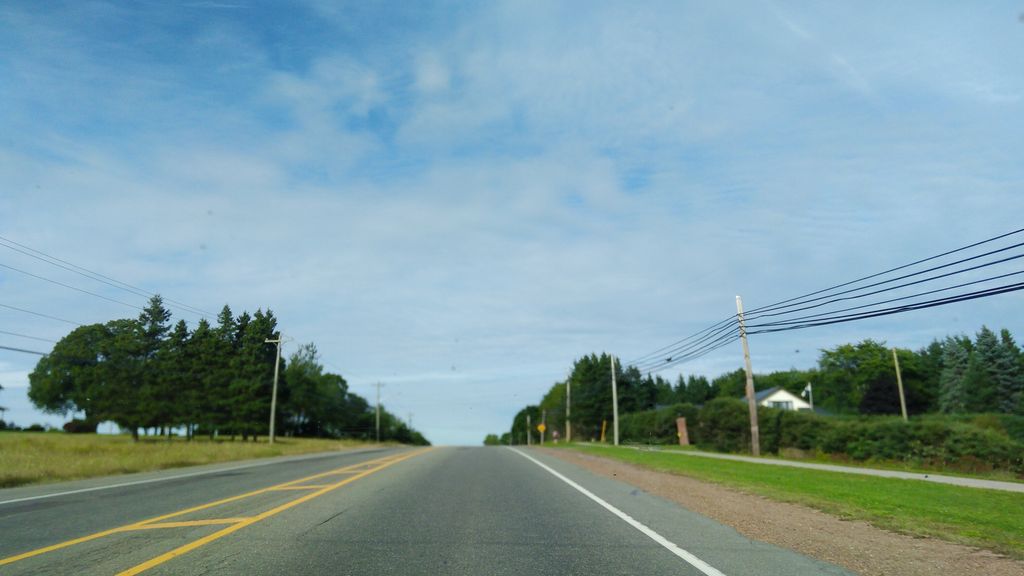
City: charlottetown